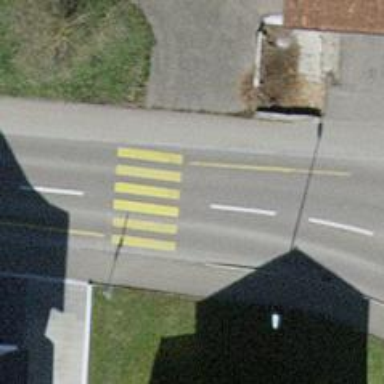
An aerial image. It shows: Zebra crossing. The crossing is uncontrolled and marked.